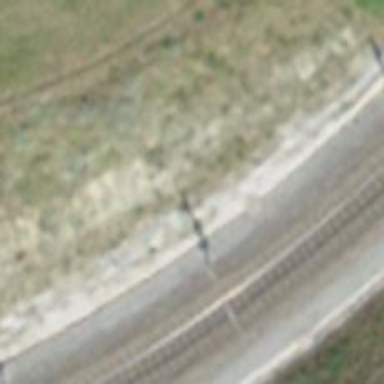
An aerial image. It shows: Catenary mast for power lines.